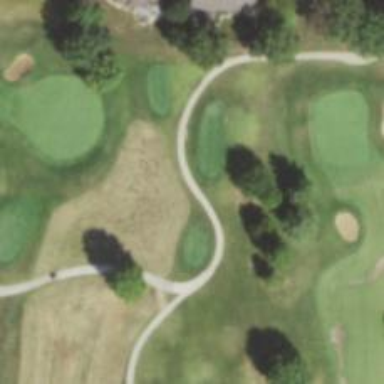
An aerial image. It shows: Service road used as golf cart path.